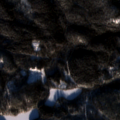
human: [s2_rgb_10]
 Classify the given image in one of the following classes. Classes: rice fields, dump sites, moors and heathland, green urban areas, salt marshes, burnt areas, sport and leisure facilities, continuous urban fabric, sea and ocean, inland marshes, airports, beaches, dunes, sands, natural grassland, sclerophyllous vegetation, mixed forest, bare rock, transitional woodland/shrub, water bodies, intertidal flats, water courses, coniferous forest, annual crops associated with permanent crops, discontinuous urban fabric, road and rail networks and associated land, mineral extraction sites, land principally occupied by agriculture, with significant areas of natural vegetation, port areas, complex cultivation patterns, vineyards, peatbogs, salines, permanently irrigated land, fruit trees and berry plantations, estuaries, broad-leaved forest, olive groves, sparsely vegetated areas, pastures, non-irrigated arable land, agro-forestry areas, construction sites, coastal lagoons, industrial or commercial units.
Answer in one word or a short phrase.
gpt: coniferous forest, mixed forest, water bodies